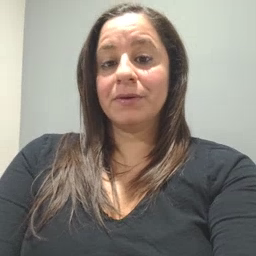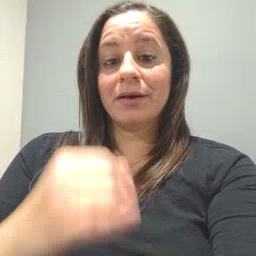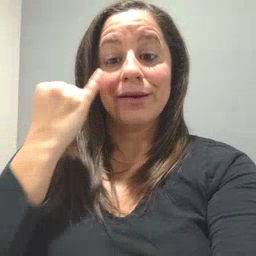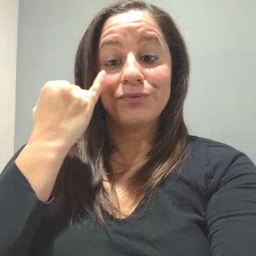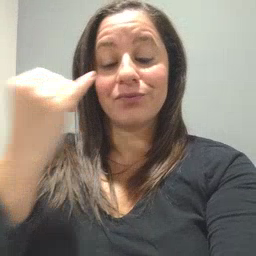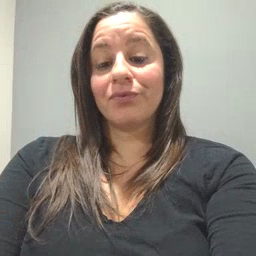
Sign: if